Question: I am having some difficulties to understand the batch loading as in the comments is referred. In order to compute the convolution in a pixel the mask whose size is 5 must become centered on this specific pixel. The image is divided into tiles. These tiles after applying the convolution mask are the final output tiles whose size is 'TILE_WIDTH*TILE_WIDTH'. For the pixels that belong to the border of the output tile the mask must borrow some pixels from the neighbor tile, when this tile belong to the borders of the image. Otherwise, these borrowed values are assigned to zero. These two steps are depicted in
'''
if (srcY >= 0 && srcY < height && srcX >= 0 && srcX < width)
N_ds[destY][destX] = I[src];
else
N_ds[destY][destX] = 0;
'''
For that reason the shared memory array has 'TILE_WIDTH + Mask_width - 1' dimension in each side. The following parts of the code are unclear to me.
1. The destY and destX index. Dividing the output index by the input tile width what does it means?
2. The srcY add srcX index. Why destY and destX index take part in srcY add srcX index? srcY = blockIdx.y * TILE_WIDTH + destY - Mask_radius; srcX = blockIdx.x * TILE_WIDTH + destX - Mask_radius;
3. Why in the second loading we use the offset TILE_WIDTH * TILE_WIDTH?
4. Generally, what is the intuitive explanation of having two loadings?
5. Can all these question followed by an intuitive example based on the image bellow?
6. Thank you!
Image added. In green there are the output tiles and in red we have the mask centered in 114 index. It is obvious that the mask borrows elements from different tiles.
Finally, this image refers to one channel.
Based on the image below I have tryied to wrote an example. The output tile has 'blockIdx.x=1' and 'blockIdx.y=1' based on that 'destY=0' and 'destX=0'. Also,
'srcY = 1*6+0-3=3', 'srcX = 3' and 'src = (3*18+3)*3+0=171'. Based on the calculations and the image example we do not have a match. In the first shared memory possision the value that should be stored is that with global index '57'. What is wrong with the abovementioned calculations? Can any one help please?

'''
#define Mask_width 5
#define Mask_radius Mask_width/2
#define TILE_WIDTH 16
#define w (TILE_WIDTH + Mask_width - 1)
#define clamp(x) (min(max((x), 0.0), 1.0))
__global__ void convolution(float *I, const float* __restrict__ M, float *P,
int channels, int width, int height) {
__shared__ float N_ds[w][w];
int k;
for (k = 0; k < channels; k++) {
// First batch loading
int dest = threadIdx.y * TILE_WIDTH + threadIdx.x,
destY = dest / w, destX = dest % w,
srcY = blockIdx.y * TILE_WIDTH + destY - Mask_radius,
srcX = blockIdx.x * TILE_WIDTH + destX - Mask_radius,
src = (srcY * width + srcX) * channels + k;
if (srcY >= 0 && srcY < height && srcX >= 0 && srcX < width)
N_ds[destY][destX] = I[src];
else
N_ds[destY][destX] = 0;
// Second batch loading
dest = threadIdx.y * TILE_WIDTH + threadIdx.x + TILE_WIDTH * TILE_WIDTH;
destY = dest / w, destX = dest % w;
srcY = blockIdx.y * TILE_WIDTH + destY - Mask_radius;
srcX = blockIdx.x * TILE_WIDTH + destX - Mask_radius;
src = (srcY * width + srcX) * channels + k;
if (destY < w) {
if (srcY >= 0 && srcY < height && srcX >= 0 && srcX < width)
N_ds[destY][destX] = I[src];
else
N_ds[destY][destX] = 0;
}
__syncthreads();
float accum = 0;
int y, x;
for (y = 0; y < Mask_width; y++)
for (x = 0; x < Mask_width; x++)
accum += N_ds[threadIdx.y + y][threadIdx.x + x] * M[y * Mask_width + x];
y = blockIdx.y * TILE_WIDTH + threadIdx.y;
x = blockIdx.x * TILE_WIDTH + threadIdx.x;
if (y < height && x < width)
P[(y * width + x) * channels + k] = clamp(accum);
__syncthreads();
}
}
'''
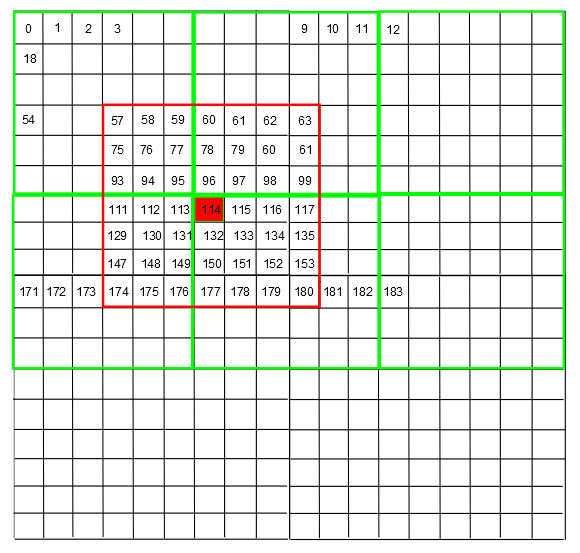
Answer: Your question is similar in concept to my first question on StackOverflow: <URL>.
You are facing the following problem: 'TILE_WIDTHxTILE_WIDTH''(TILE_WIDTH + Mask_width - 1)x(TILE_WIDTH + Mask_width - 1)'.
> 4) Generally, what is the intuitive explanation of having two loadings?
Since the shared memory area '(TILE_WIDTH + Mask_width - 1)x(TILE_WIDTH + Mask_width - 1)' is larger than the block size 'TILE_WIDTHxTILE_WIDTH' and assuming it is smaller than '2xTILE_WIDTHxTILE_WIDTH', then each thread should move at most two elements from global memory to shared memory. This is the reason why you have a two-stages loading.
> 1) The 'destY' and 'destX' index. Dividing the output index by the input tile width what does it means?
This concerns the first load stage which is appointed to load 'TILE_WIDTHxTILE_WIDTH' elements from global memory and fills the uppermost part of the shared memory area.
So, the operation
'''
dest = threadIdx.y * TILE_WIDTH + threadIdx.x;
'''
flattens the 2D coordinates of the generic thread while
'''
destX = dest % w;
destY = dest / w;
'''
makes the inverse operation, in that it calculates the 2D coordinates of the generic thread with respect to the shared memory area.
> 2) The 'srcY' add 'srcX' index. Why 'destY' and 'destX' index take part in 'srcY' add 'srcX' index?
'''
srcY = blockIdx.y * TILE_WIDTH + destY - Mask_radius;
srcX = blockIdx.x * TILE_WIDTH + destX - Mask_radius;
'''
'(blockIdx.x * TILE_WIDTH, blockIdx.y * TILE_WIDTH)' would be the coordinates of the global memory location if the block size and the shared memory size were the same. Since you are "borrowing" memory values also from neighboor tiles, then you have to shift the above coordinates by '(destX - Mask_radius, destY - Mask_radius)'.
> 3) Why in the second loading we use the offset TILE_WIDTH * TILE_WIDTH?
You have this offset because in the first memory stage you have already filled the "first" 'TILE_WIDTHxTILE_WIDTH' locations of the shared memory.
The picture below illustrates the correspondence between the flattened thread index 'dest' and the shared memory locations. In the picture, the blue boxes represent the elements of the generic tile while the red boxes the elements of the neighboor tiles. The union of the blue and red boxes correspond to the overall shared memory locations. As you can see, all the '256' threads of a thread block are involved in filling the upper part of the shared memory above the green line, while only '145' are involved in filling the lower part of the shared memory below the green line. Now you should also understand the 'TILE_WIDTH x TILE_WIDTH' offset.
Please, notice that you have at most '2' memory loads per thread due to the particular choice of your parameters. For example, if you have 'TILE_WIDTH = 8', then the number of threads in a thread block is '64', while the shared memory size is '12x12=144', which means that each thread is in charge to perform '2' shared memory writes since '144/64=2.25'.